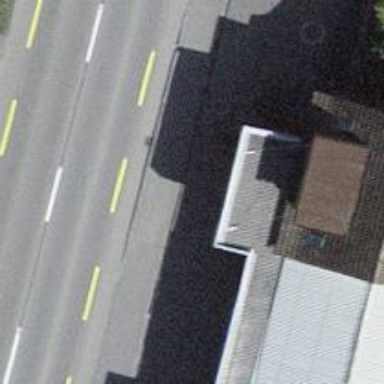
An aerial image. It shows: Fuel station.